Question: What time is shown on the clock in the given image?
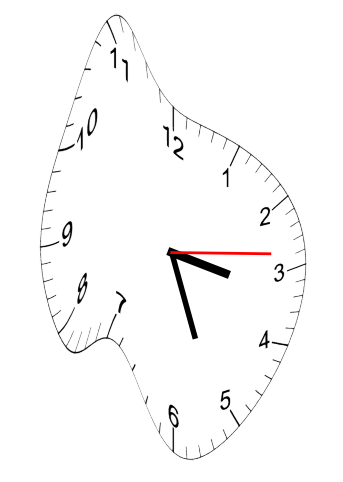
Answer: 03:26:14